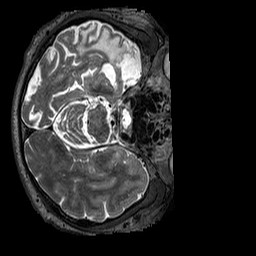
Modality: T2w
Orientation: axial
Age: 46
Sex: male
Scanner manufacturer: siemens
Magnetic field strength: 3 T
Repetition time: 3.2 s
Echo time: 0.567 s